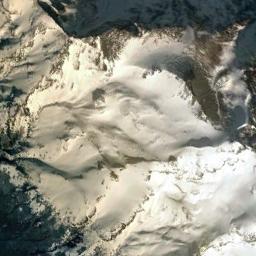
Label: snowberg